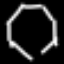
Label: octagon